Field crop: tomato
Growth stage: 2
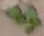
Species: solanum